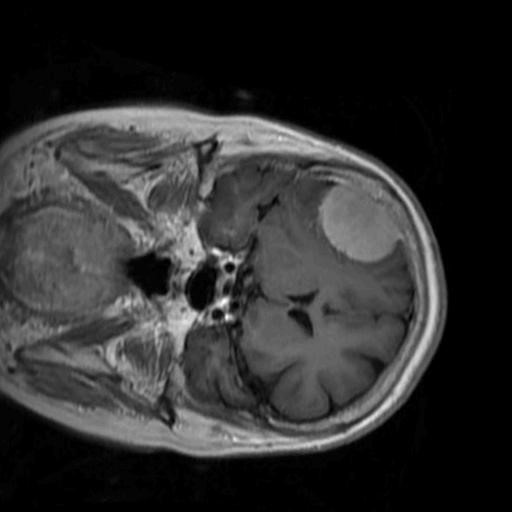
Label: brain_menin